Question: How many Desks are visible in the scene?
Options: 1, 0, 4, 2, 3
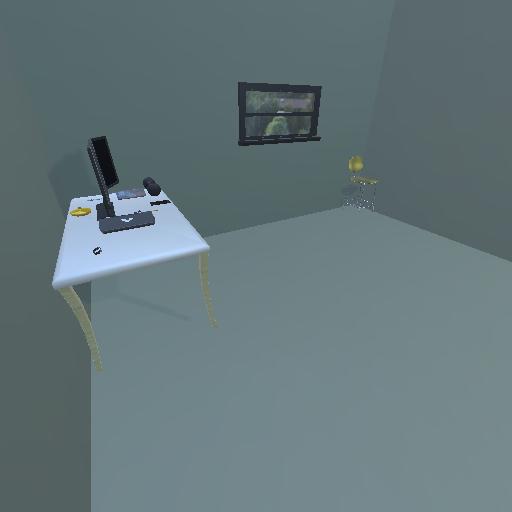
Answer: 1